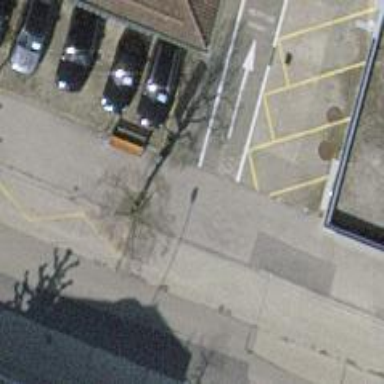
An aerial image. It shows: Asphalt footway with unmarked crossing.